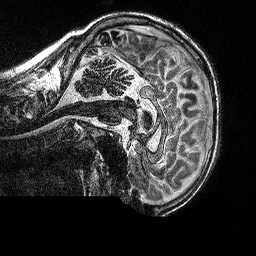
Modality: MP2RAGE
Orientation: sagittal
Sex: male
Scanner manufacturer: siemens
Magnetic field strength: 3 T
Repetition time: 5 s
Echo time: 0.00292 s